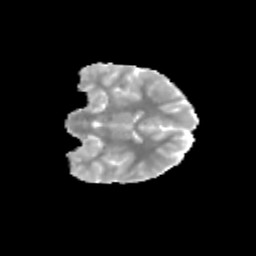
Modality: MD
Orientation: coronal
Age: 12
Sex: female
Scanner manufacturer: siemens
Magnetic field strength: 3 T
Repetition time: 3.8 s
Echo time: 0.07 s